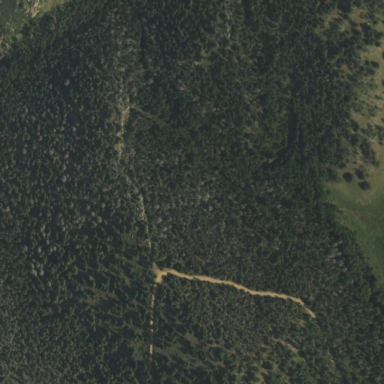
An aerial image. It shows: Forest area dominated by evergreen needle-leaved trees.